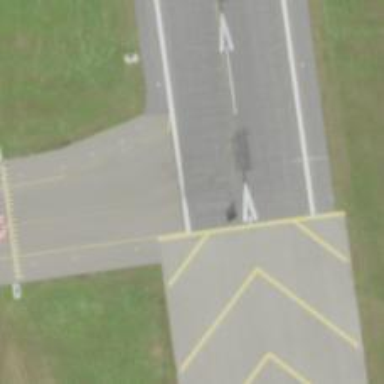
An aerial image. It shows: View of taxiway at the airport.